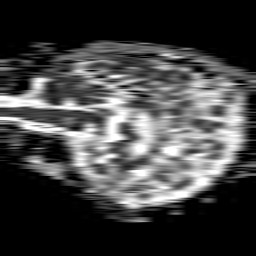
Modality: ADC
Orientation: sagittal
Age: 46
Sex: female
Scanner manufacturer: philips
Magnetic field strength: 1.5 T
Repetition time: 4.6 s
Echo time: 0.09059 s